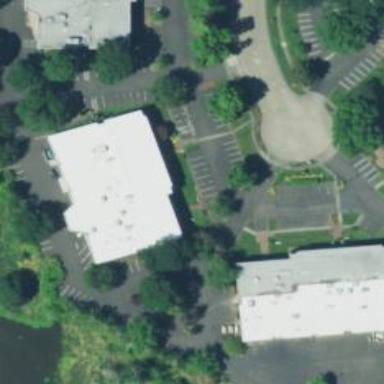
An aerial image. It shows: Office building.